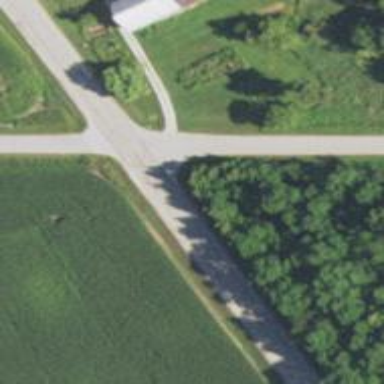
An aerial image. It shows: Secondary road.